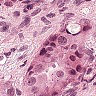
Metastatic tissue present: yes